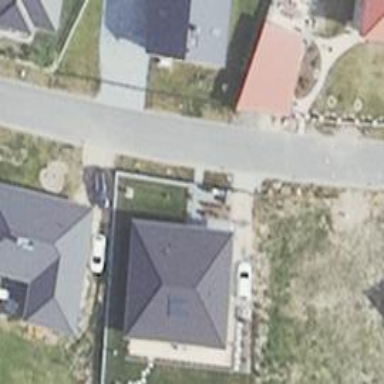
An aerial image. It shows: Residential road.